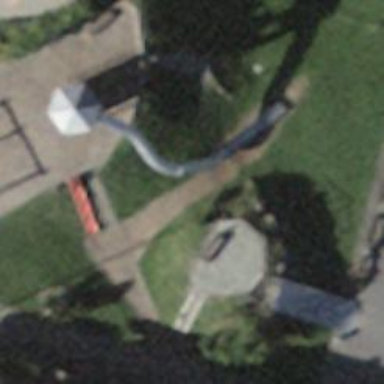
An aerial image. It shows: Playground featuring slide.